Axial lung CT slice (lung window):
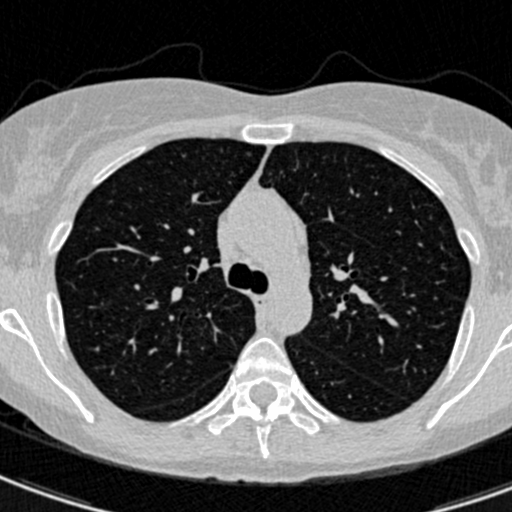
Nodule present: yes
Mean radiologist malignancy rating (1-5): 3